Question: I have an HTML file which includes a JS file in the head tag..
'''
<script type='text/javascript' src='lib/head.core.min.js'></script>
<script type='text/javascript' src='custom/my.js'></script>
'''
In the file I try to load another JS file to use in :
'''
head.load("custom/foo.js");
'''
But anytime I try to execute a function from I get the following error:

Am I doing something in an incorrect way?
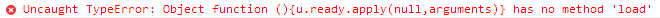
Answer: You need to include 'head.load.min.js', not 'head.core.min.js' to use the 'head.load' function.